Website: home-depot
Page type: billing-address
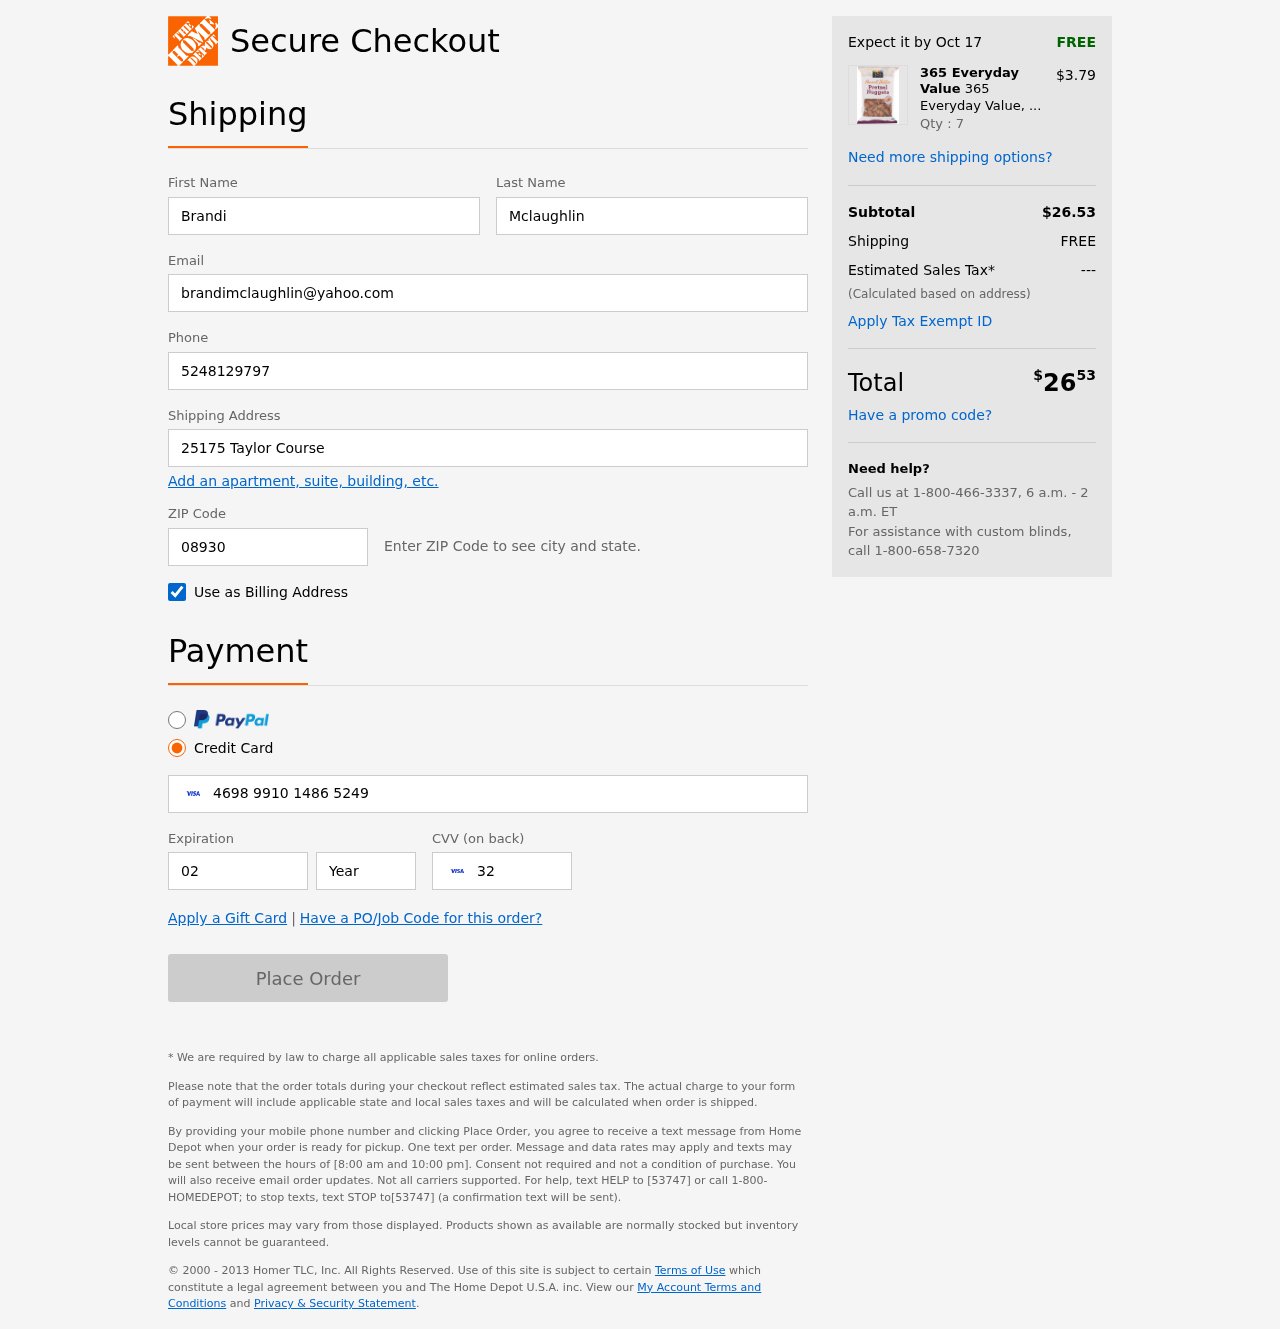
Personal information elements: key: PII_FIRSTNAME
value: Brandi
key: PII_LASTNAME
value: Mclaughlin
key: PII_EMAIL
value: brandimclaughlin@yahoo.com
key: PII_PHONE
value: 5248129797
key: PII_STREET
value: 25175 Taylor Course
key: PII_POSTCODE
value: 08930
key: PII_CARD_NUMBER
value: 4698 9910 1486 5249
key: PII_CARD_EXPIRY_MONTH
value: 02
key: PII_CARD_CVV
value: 320
Product elements: key: PRODUCT1_BRAND
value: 365 Everyday Value
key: PRODUCT1_NAME
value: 365 Everyday Value, Pretzel Nuggets, Peanut Butter, 10 oz
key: PRODUCT1_PRICE
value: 3.79
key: PRODUCT1_QUANTITY
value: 7
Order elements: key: ORDER_DELIVERY_DATE
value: Oct 17
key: ORDER_SUBTOTAL
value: $26.53
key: ORDER_SHIPPING_COST
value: FREE
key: ORDER_TAX
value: ---
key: ORDER_TOTAL2
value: $2653